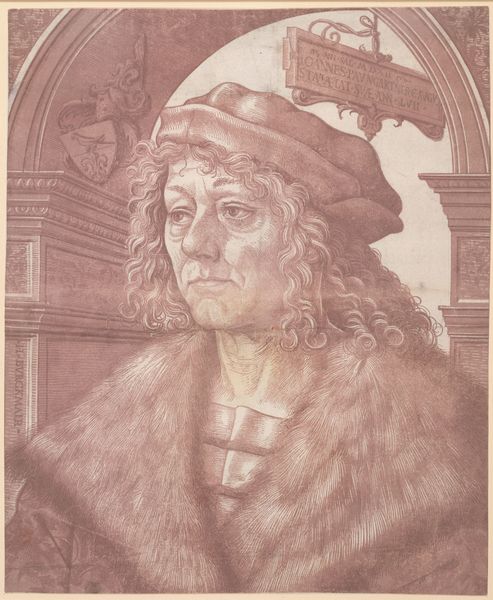
Titel: Hans Paumgartner
Künstler: Hans Burgkmair
Standort: Wien
Institution: Albertina, Wien
Schlagwörter: kopf, mann, vogel, stadt, braun, frau, haar, hut, mund, nase, schwarz, säulen, weiss, zeichen, zeichnung, blick, hemd, kappe, mütze, architektur, augen, falten, kragen, pelz, bildnis, portrait, porträt, haare, mantel, kinn, locken, traurig, fell, relief, holzschnitt, schrift, bogen, weiblich, ernst, inschrift, gedanken, tor, schild, antike, torbogen, druck, stich, helm, lilie, wappen, pelzkragen, gesims, träumen, fellkragen, rötel, stick, kuperstich, schikd, manndr, weiblicher mann, renbrandt